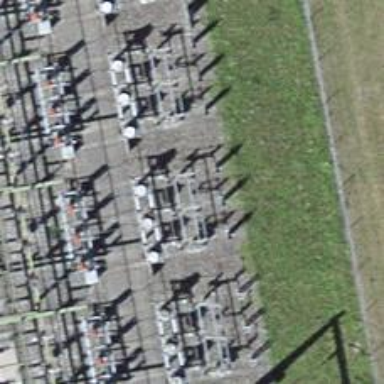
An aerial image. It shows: Insulator used in power equipment.